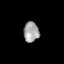
Tissue: lung
Cell type: Others
Senescence score: 0.2156
Nuclear area (px): 304
Mean DAPI intensity: 162.194